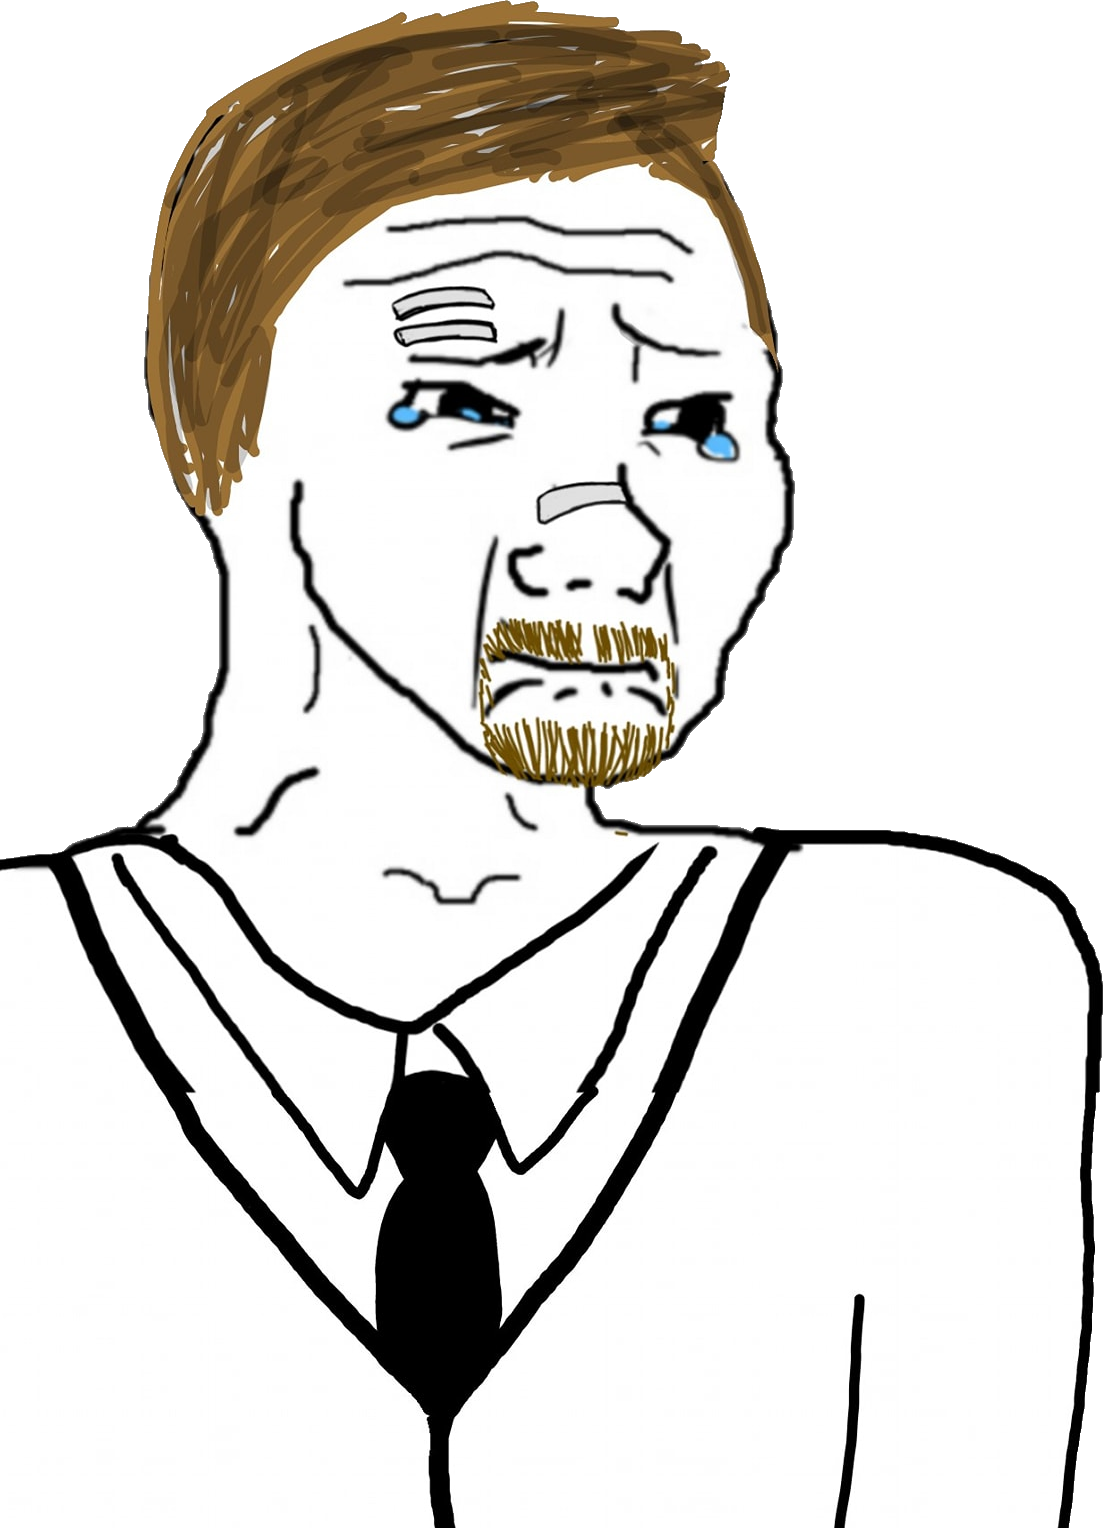
Label: 5_Crying_Wojak